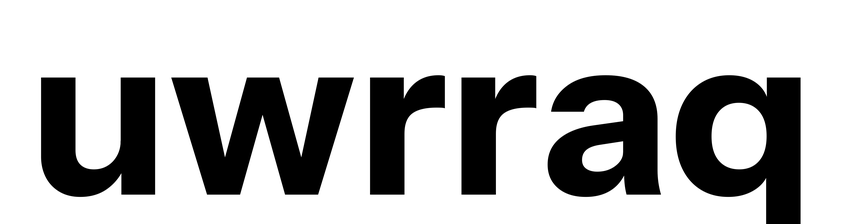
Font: InstrumentSans_Bold